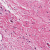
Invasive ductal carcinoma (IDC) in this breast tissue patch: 0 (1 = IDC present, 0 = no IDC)